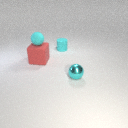
small cyan metal sphere in front of small cyan rubber cylinder